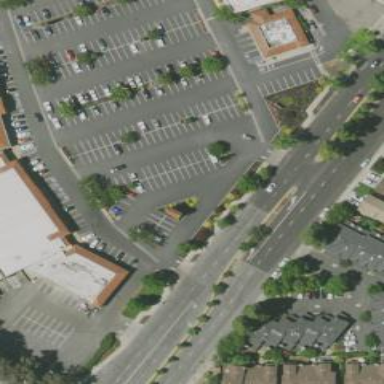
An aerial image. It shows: Parking area with asphalt surface.